Field crop: tomato
Growth stage: 1
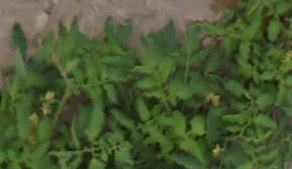
Species: tomato